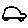
Label: car